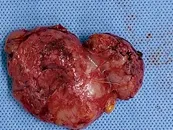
B
) Resected bilateral axillary accessory breast. The removed right and left axillary breasts weighed 8.7 and 29.7 g, respectively.
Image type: medical_photograph (other_medical_photograph)